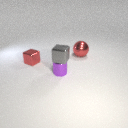
small purple metal cylinder to the right of small red metal cube